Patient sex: M
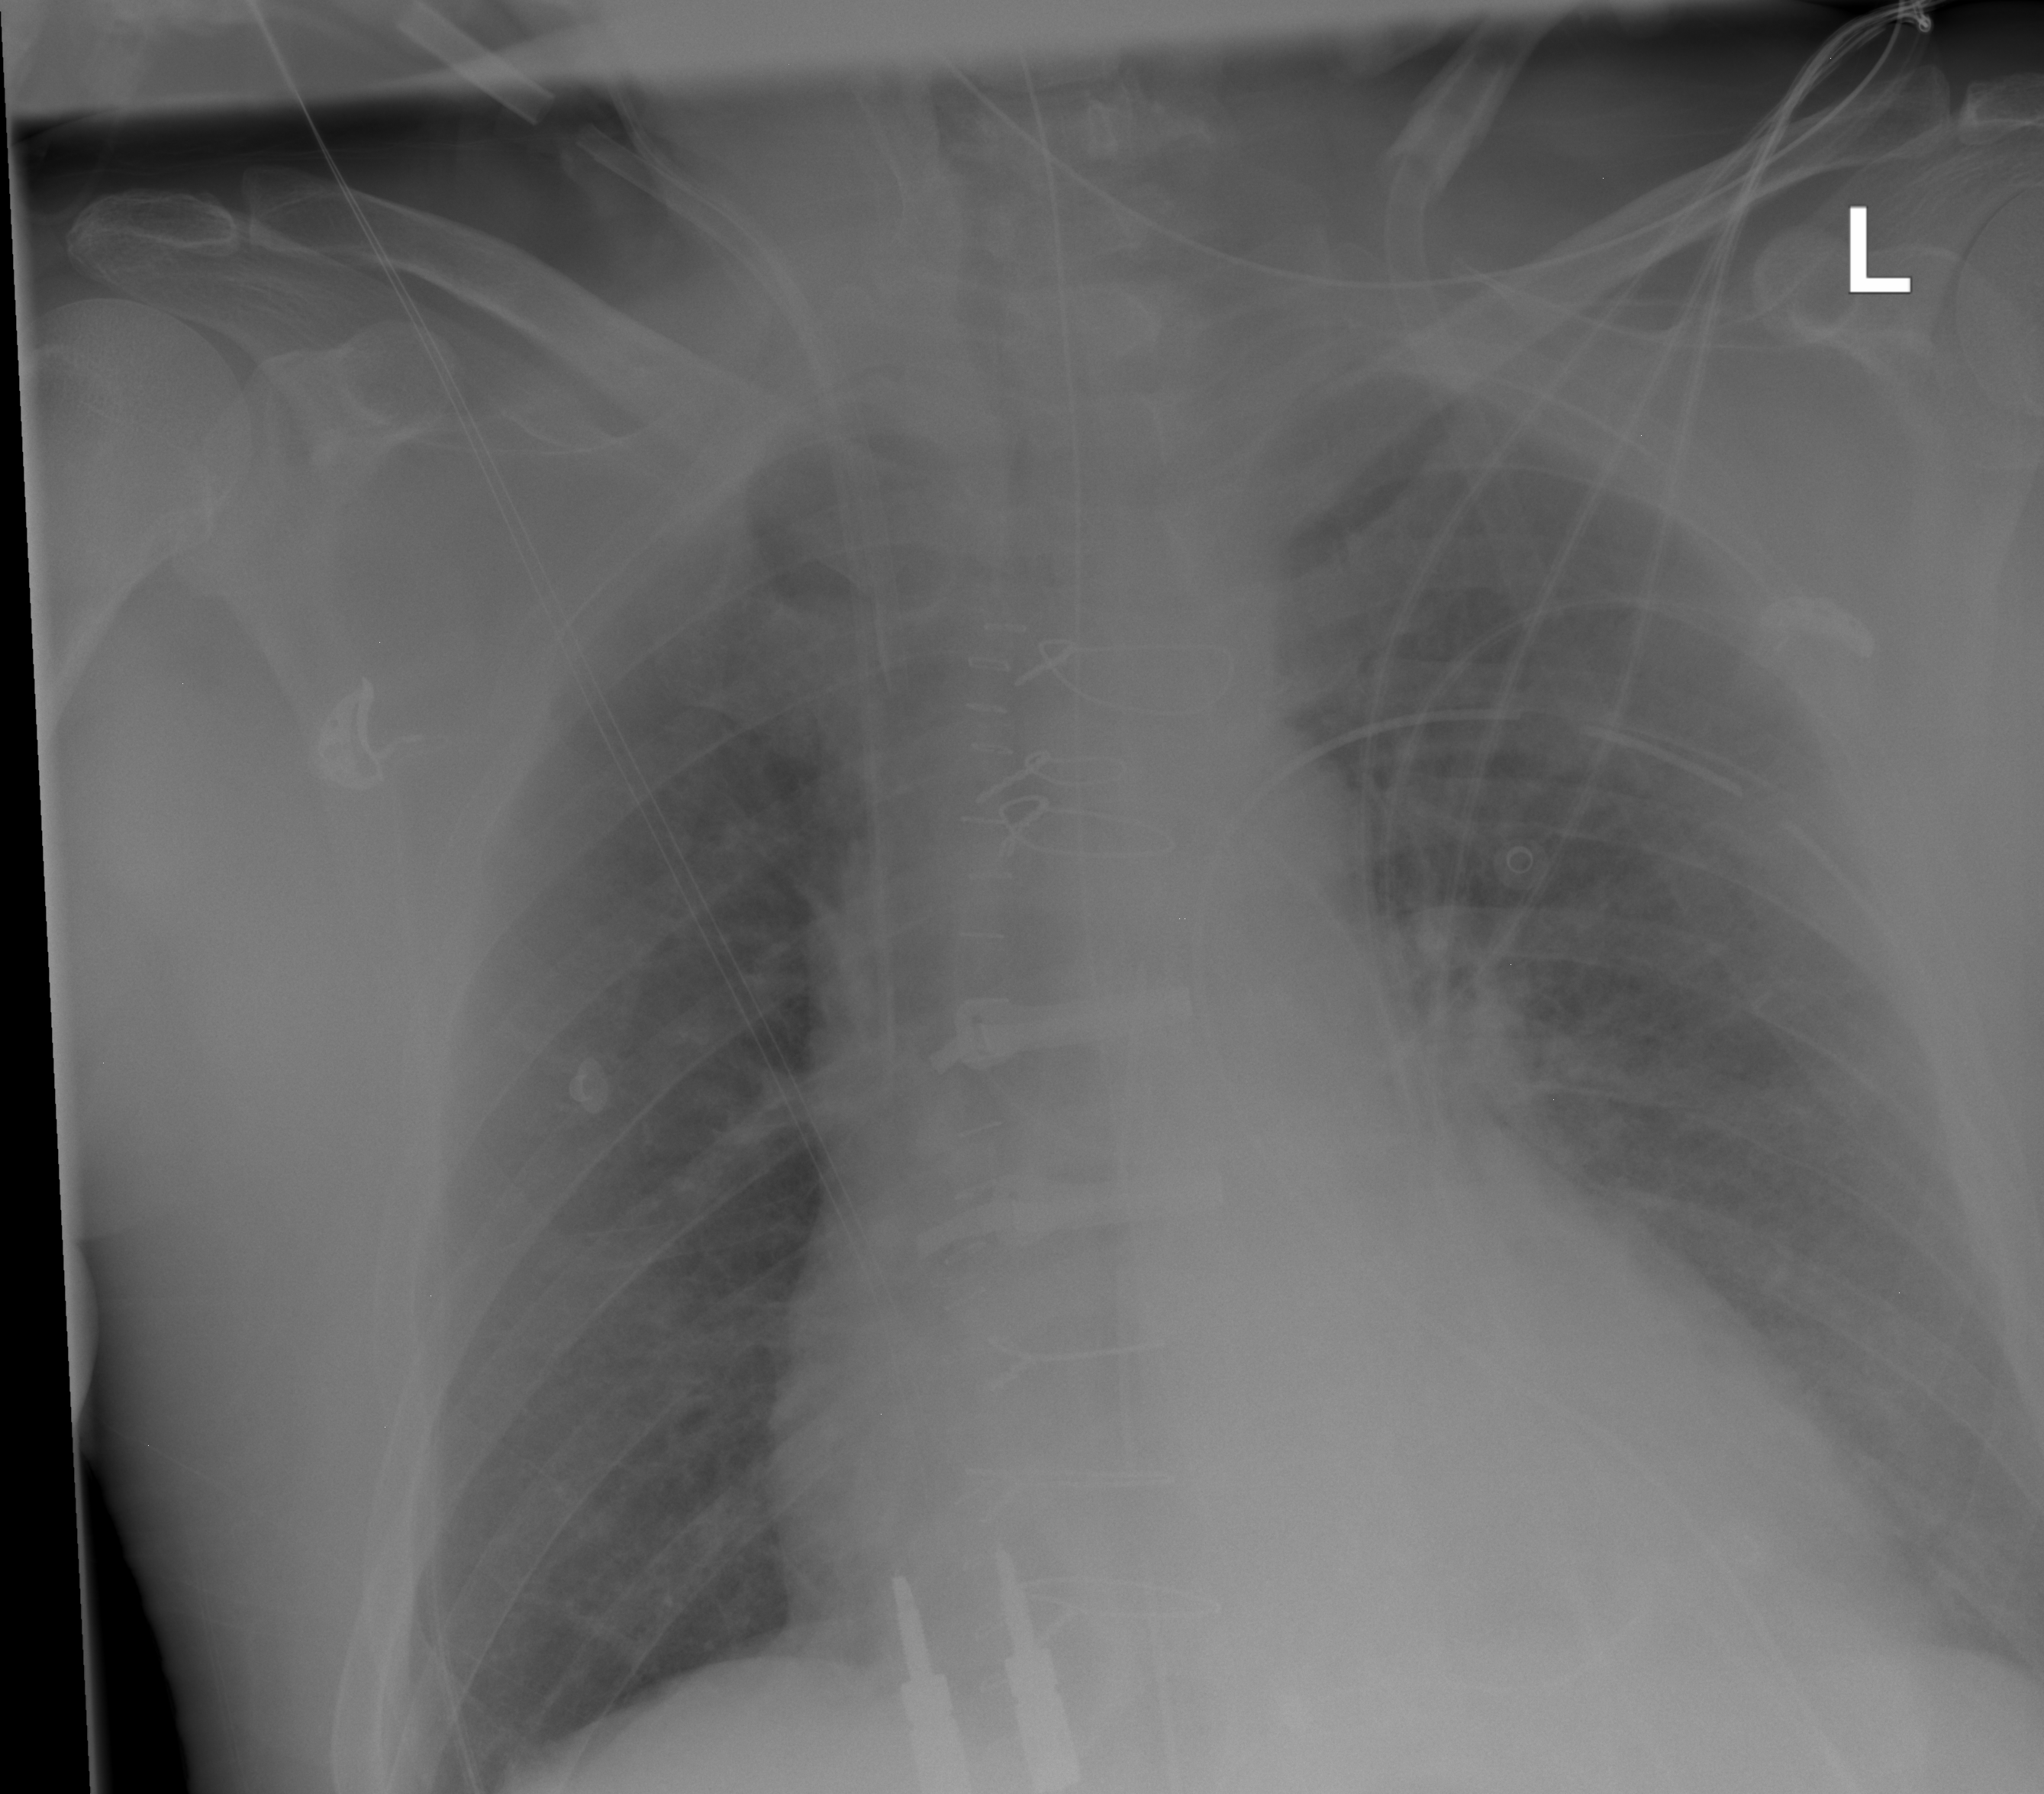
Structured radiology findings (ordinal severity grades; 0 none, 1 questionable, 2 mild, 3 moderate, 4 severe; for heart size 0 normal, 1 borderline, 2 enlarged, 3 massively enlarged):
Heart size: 2
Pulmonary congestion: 2
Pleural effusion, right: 0
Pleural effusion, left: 2
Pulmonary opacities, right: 0
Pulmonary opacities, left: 0
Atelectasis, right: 0
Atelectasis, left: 0